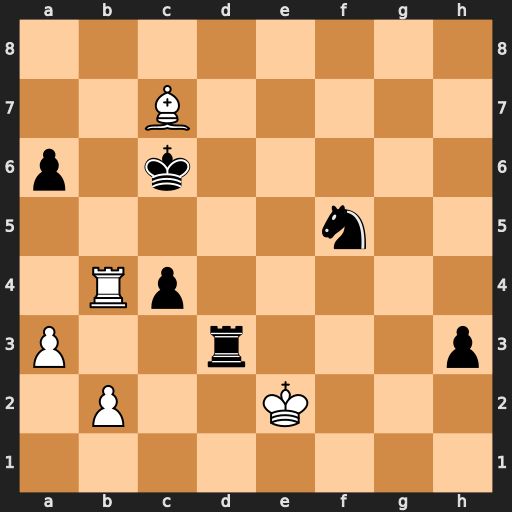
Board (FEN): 8/2B5/p1k5/5n2/1Rp5/P2r3p/1P2K3/8
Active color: w
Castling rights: -
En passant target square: -
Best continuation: Rxc4+ Kd5 Kxd3